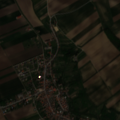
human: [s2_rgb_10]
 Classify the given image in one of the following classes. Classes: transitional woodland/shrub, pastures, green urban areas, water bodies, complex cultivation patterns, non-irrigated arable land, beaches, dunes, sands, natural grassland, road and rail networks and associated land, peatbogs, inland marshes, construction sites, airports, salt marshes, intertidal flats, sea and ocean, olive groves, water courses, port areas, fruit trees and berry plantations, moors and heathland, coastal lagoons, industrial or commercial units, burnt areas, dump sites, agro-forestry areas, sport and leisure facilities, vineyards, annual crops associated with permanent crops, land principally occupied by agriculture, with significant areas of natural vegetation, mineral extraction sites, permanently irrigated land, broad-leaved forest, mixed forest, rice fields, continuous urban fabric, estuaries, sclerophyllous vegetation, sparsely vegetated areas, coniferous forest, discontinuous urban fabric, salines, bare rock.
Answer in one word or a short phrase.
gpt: discontinuous urban fabric, non-irrigated arable land, land principally occupied by agriculture, with significant areas of natural vegetation